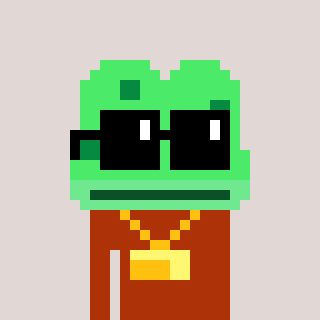
a pixel art character with square black sunglasses, a frog-shaped head and a hotbrown-colored body on a warm background